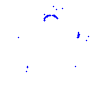
Particle: proton